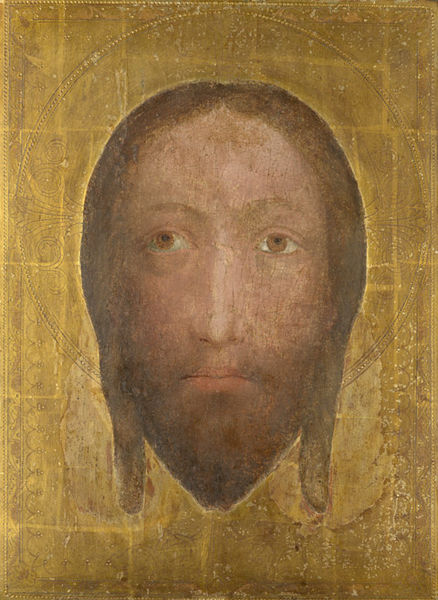
Titel: Vera Ikon
Künstler: Niederrheinischer Meister
Standort: Karlsruhe
Institution: Staatliche Kunsthalle Karlsruhe
Schlagwörter: dunkel, gemälde, haut, kopf, mann, braun, bunt, haar, holz, mund, nase, ohr, stirn, zeichnung, blick, tuch, hochformat, malerei, muster, ornament, bart, wand, augen, gesicht, haupt, inkarnat, lang, rahmen, vollbart, bildnis, portrait, porträt, öl, kirche, auge, gold, haare, augenbrauen, frontal, kinn, lippen, locken, mittelscheitel, ohren, scheitel, kreis, rund, farbig, wangen, zöpfe, fläche, farbe, linien, tafel, einfach, symmetrie, ernst, brauen, dekor, ornamente, verzierung, wandmalerei, metall, braune haare, klimt, fugen, religion, symmetrisch, gravur, pupille, schielen, kotletten, altar, schein, heiligenschein, nimbus, christus, jesus, antik, antlitz, heiliger, holztafel, fresko, golden, verehrung, orh, heilig, veronika, punziert, verzierungen, goldgrund, ikone, lasur, vergoldung, aureole, punze, heiligenbild, lasierend, simpel, kreuznimbus, byzanz, heiligenkranz, blattgold, schweisstuch, vera icon, vera ikon, braune augen, osteuropa, verblasst, messias, goldhintergrund, sohn gottes, vollbar, heilige veronika, chrisus, heiligerschein, hl. veronika, acheiropoieta, jh, himbus, verionica, verkonika, hatu, lippel, körpberlos, kottleten, st6irn, heiloigenschein, ikone,antlitz christie, blick nach rechts oben, goldtafel, vera icona, langhaaring